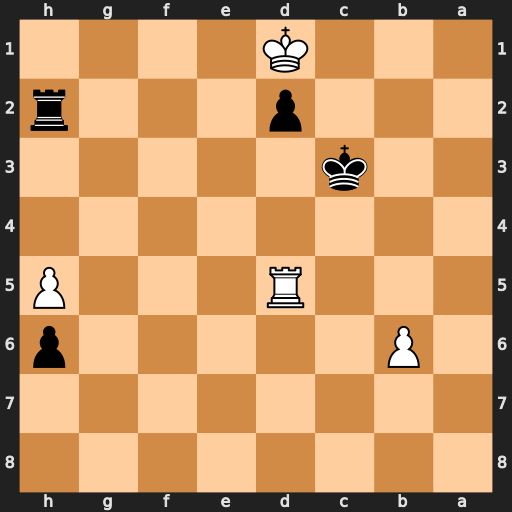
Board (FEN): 8/8/1P5p/3R3P/8/2k5/3p3r/3K4
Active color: b
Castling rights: -
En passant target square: -
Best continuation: Rh1+ Ke2 Re1+